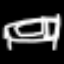
Label: bed